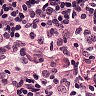
Metastatic tissue present: no